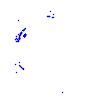
Particle: pion